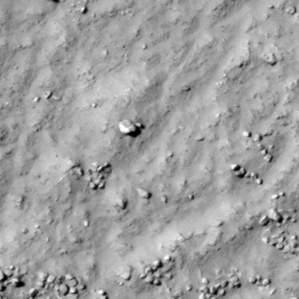
Label: non_frost